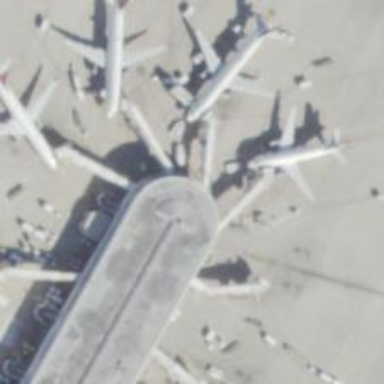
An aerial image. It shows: Airport gate.